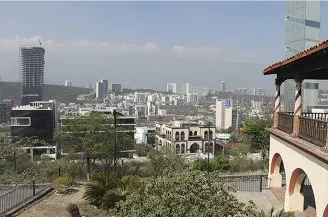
The galleries of Obispado, and ,the view to the west.
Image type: medical_photograph (skin_photograph)